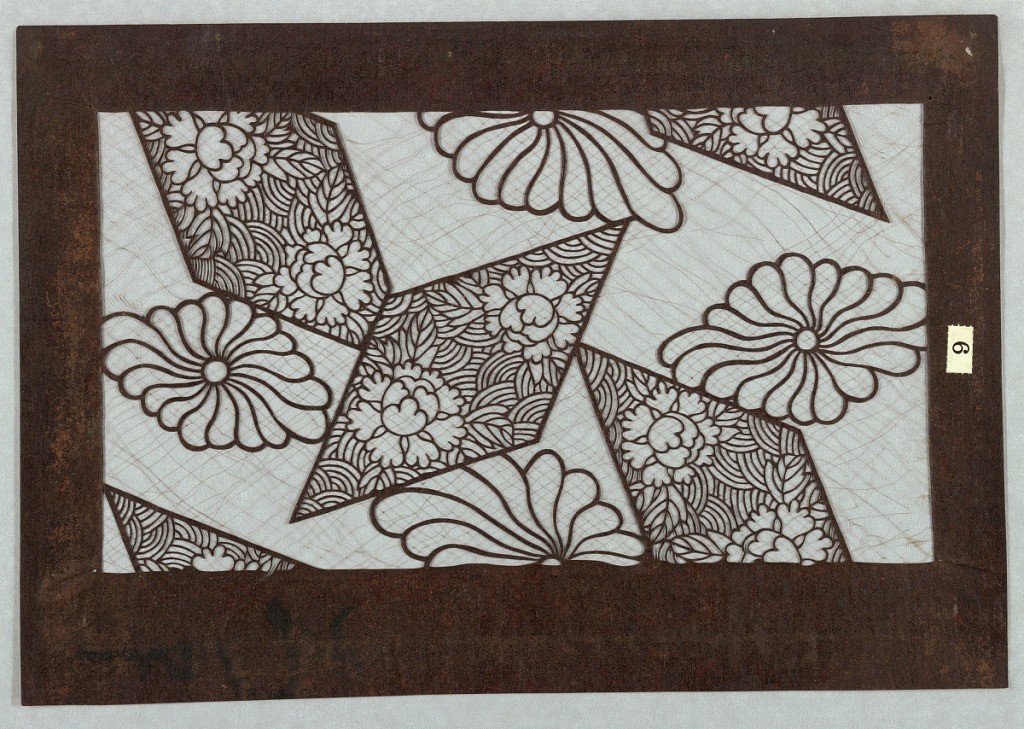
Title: Flowers and Rhombuses
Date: mid 18th - early 19th century
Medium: Mulberry paper (kozo washi) treated with fermented persimmon tannin (kakishibu), and silk threads (itoire)
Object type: Katagami
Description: Peonies and chrysanthemums gather in the shape of rhombuses. Within the geometric structure, abstract ocean waves surround peonies. Silk threads are added to support the stencil structure.